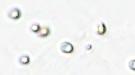
Label: Phaeocystis